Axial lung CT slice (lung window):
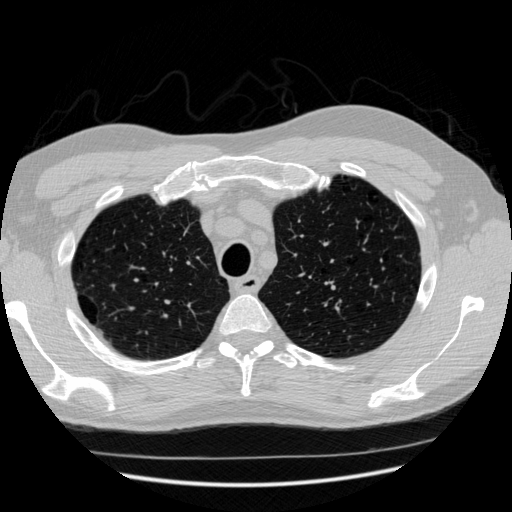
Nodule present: no